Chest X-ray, AP view. Patient: 32 years old, sex M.
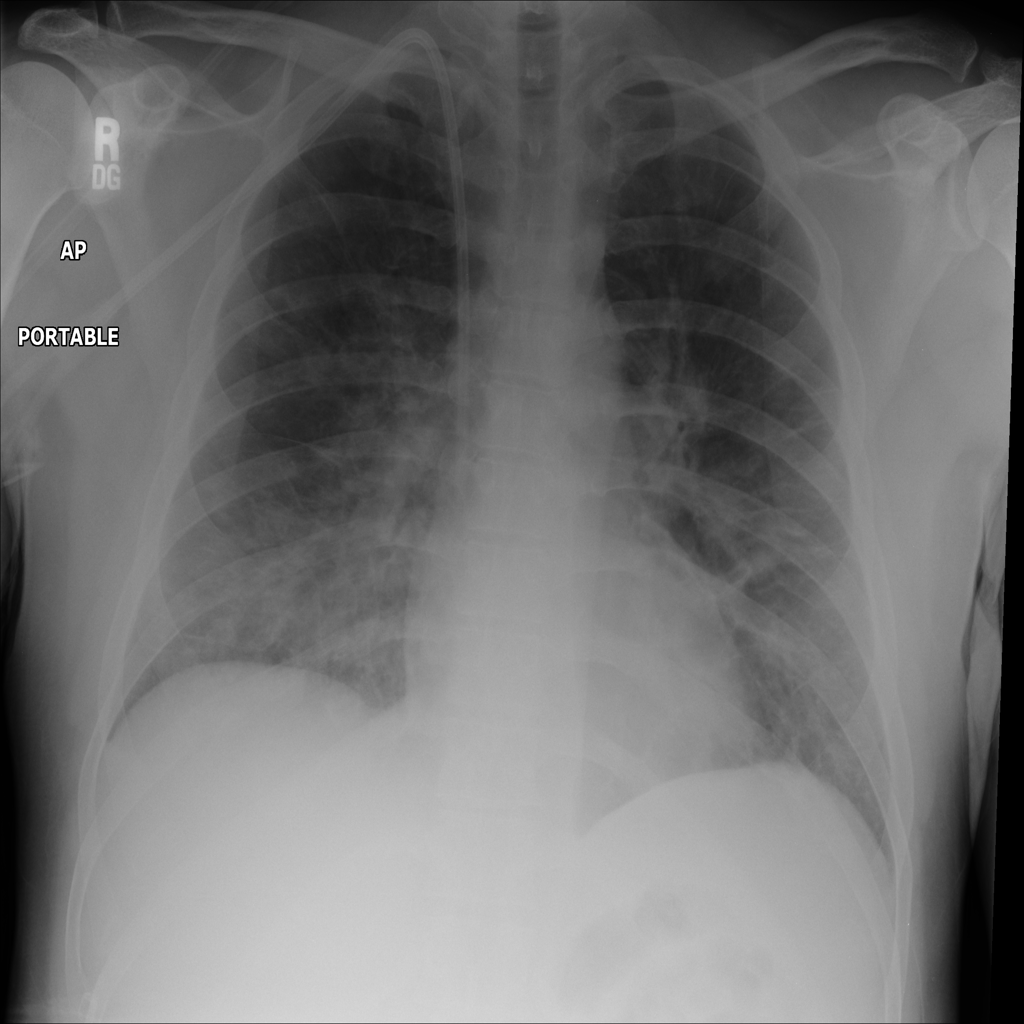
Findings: No Finding